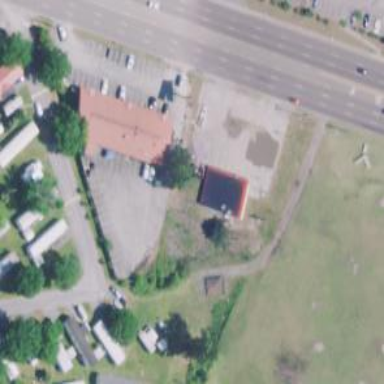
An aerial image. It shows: Convenience shop.